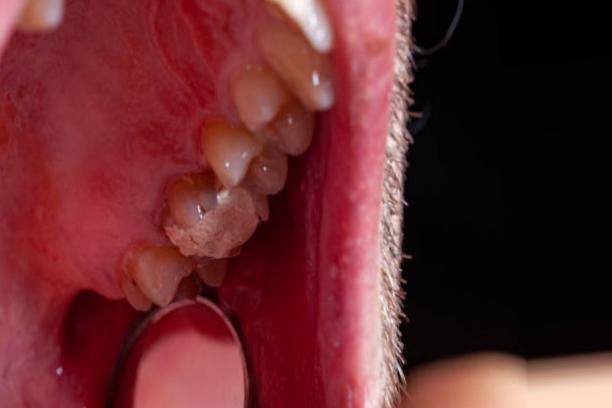
Condition: Caries